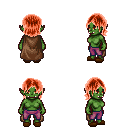
a pixel art fantasy rpg character, female body template, orc, green skin, brown cape, magenta pants, red long bangs hairstyle, brown slippers, four views (front, back, left, right), 2x2 character sprite sheet, small pixel art, hard edges, no anti-aliasing